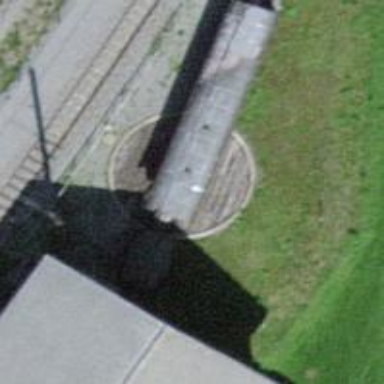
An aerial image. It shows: Railway turntable.